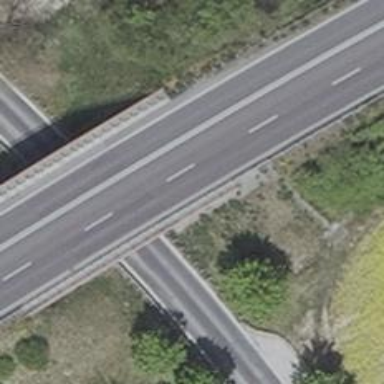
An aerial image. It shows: Motorway bridge with asphalt surface.